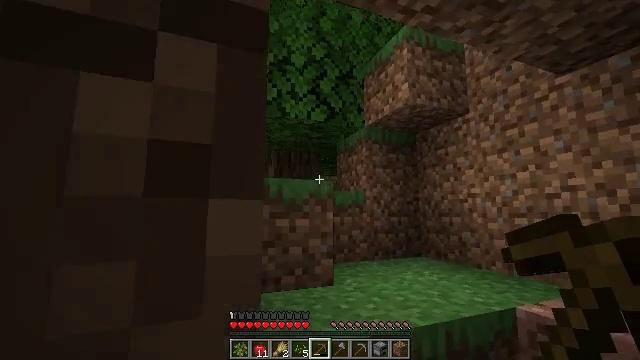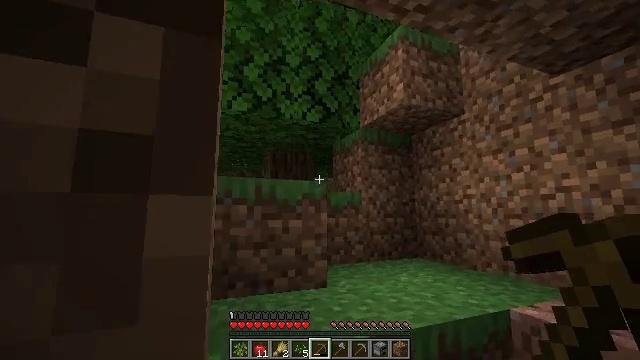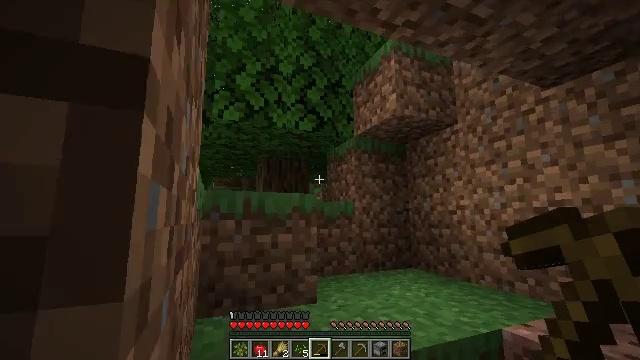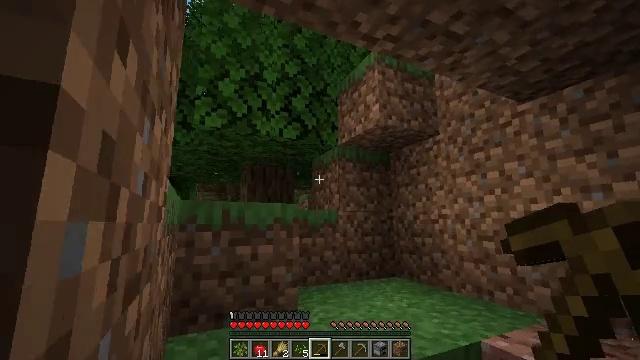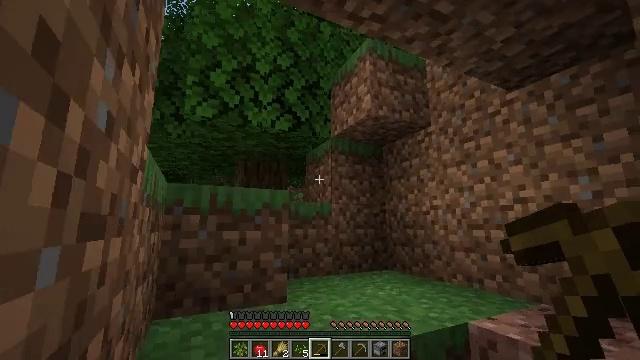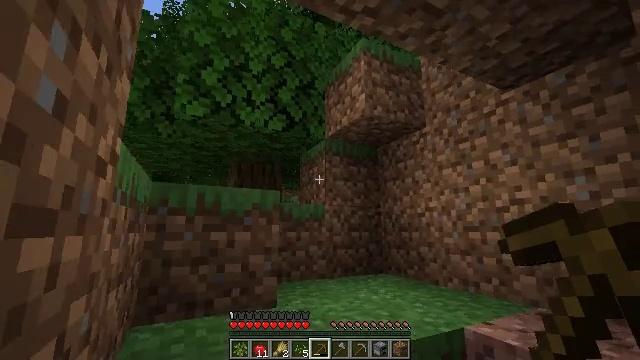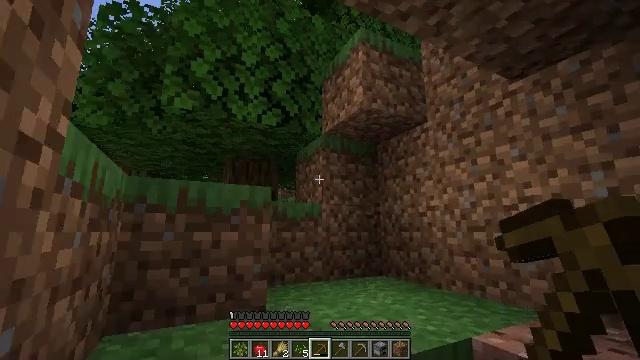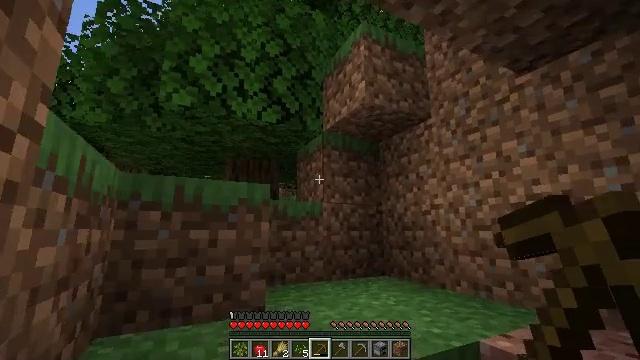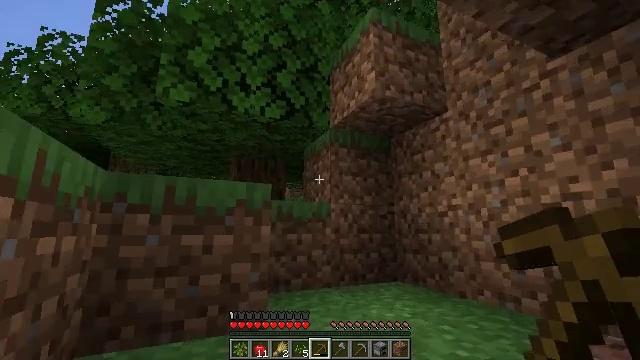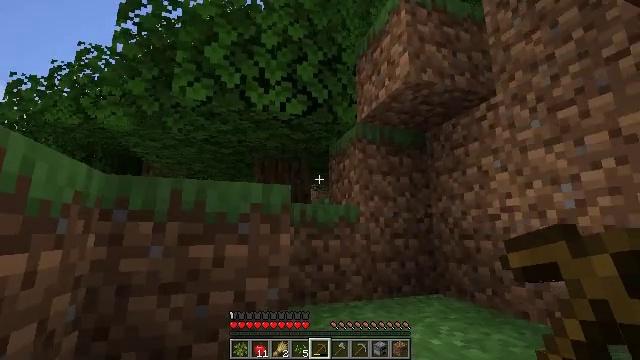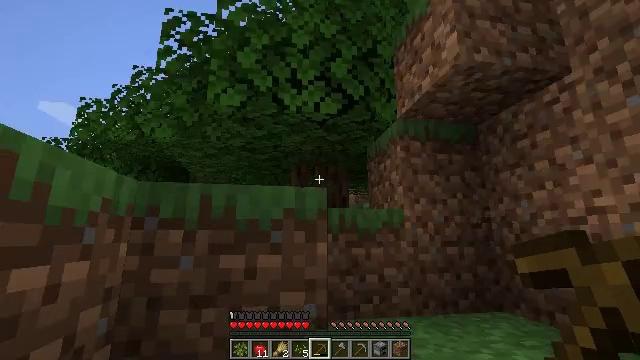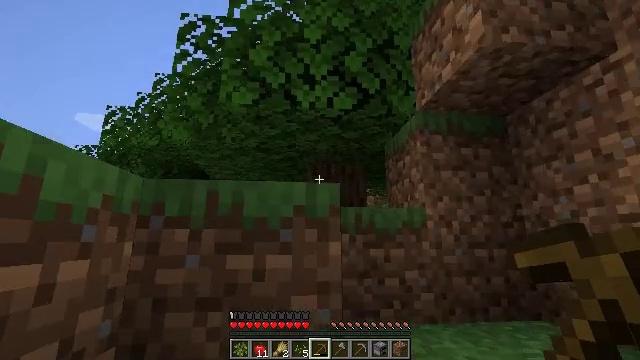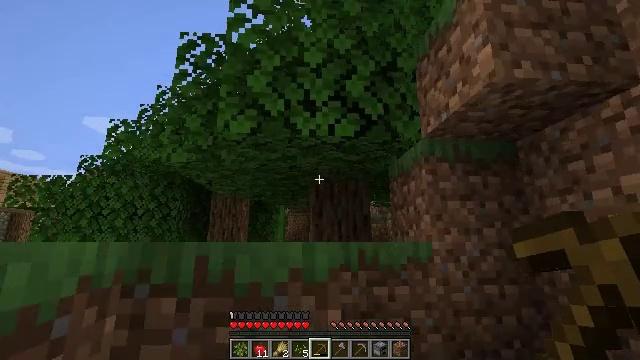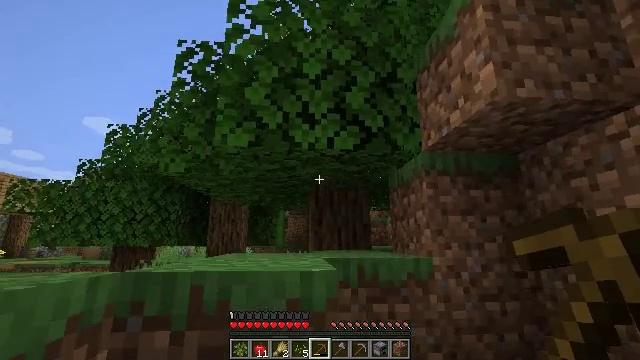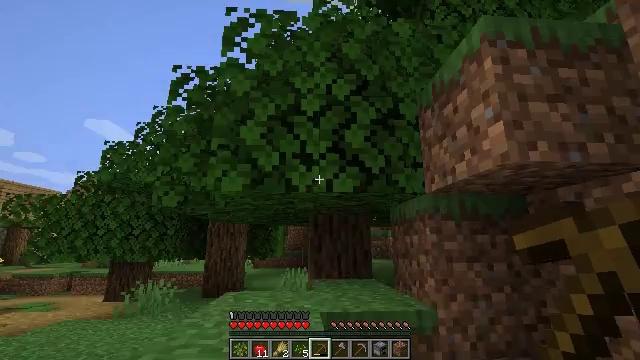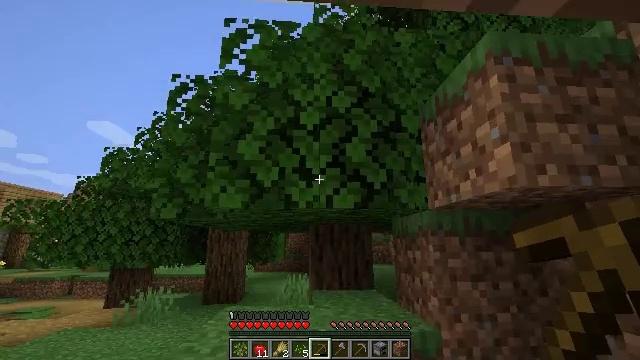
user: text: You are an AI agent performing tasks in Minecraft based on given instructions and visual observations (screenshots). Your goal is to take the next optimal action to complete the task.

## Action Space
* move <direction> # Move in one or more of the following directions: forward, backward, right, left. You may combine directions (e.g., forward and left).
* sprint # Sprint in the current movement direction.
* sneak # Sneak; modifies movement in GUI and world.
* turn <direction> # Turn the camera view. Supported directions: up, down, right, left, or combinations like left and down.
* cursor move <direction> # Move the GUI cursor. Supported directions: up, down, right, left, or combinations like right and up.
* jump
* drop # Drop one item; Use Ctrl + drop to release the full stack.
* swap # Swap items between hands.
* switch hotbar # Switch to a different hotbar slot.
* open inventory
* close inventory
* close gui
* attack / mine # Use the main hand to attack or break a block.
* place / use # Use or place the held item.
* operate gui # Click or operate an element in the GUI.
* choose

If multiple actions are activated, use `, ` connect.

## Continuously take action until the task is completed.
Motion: motion action
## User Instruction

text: Gather oak leaves by attacking.
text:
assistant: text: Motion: move forward, jump
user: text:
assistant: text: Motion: move forward, jump
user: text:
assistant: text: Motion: move forward, turn right and up, jump
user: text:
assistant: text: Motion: move forward, jump
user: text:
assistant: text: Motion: move forward, jump
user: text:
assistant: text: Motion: move forward, jump
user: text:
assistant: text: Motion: move forward, jump
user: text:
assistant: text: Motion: move forward, turn left, jump
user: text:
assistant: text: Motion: move forward, turn left, jump
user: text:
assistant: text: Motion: move forward, turn left and up, jump
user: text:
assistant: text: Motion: move forward, turn left, jump
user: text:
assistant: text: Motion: move forward, turn left, jump
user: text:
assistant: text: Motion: move forward, jump
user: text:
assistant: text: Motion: move forward, jump
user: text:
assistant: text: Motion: move forward, jump
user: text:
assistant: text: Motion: move forward, turn left and up, jump
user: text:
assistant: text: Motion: move forward, turn left and up, jump
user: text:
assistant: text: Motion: move forward, turn left, jump
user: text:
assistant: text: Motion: move forward, jump
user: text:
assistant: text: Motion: move forward, jump
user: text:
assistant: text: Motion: move forward, jump
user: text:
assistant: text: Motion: move forward, turn left and down, jump
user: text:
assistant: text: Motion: move forward, turn left and down, jump
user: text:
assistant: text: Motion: move forward, turn left and down, jump
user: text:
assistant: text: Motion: move forward, turn left and down, jump
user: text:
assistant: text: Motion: move forward, turn left and down, jump
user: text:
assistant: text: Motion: move forward, turn left, jump
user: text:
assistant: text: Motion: move forward, turn left, jump
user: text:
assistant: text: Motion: move forward, turn left, jump
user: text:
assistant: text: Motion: move forward, turn left and down, jump